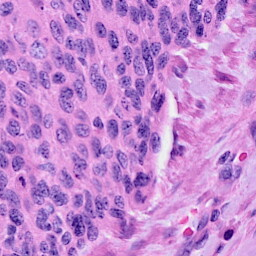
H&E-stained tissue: Cervix